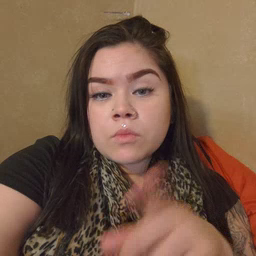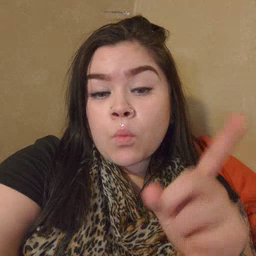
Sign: where